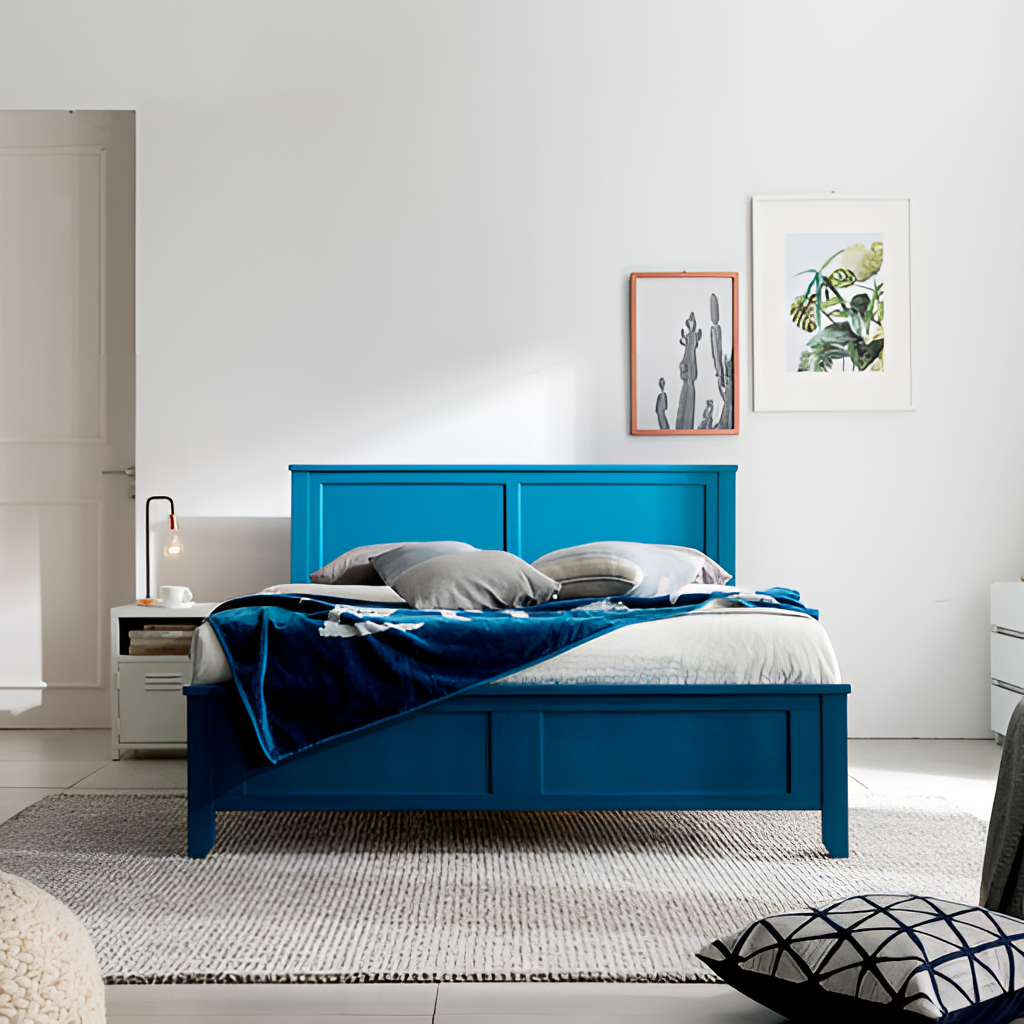
bedroom, wood bed, beige tile flooring, with large square pattern, paint wallpaper, with solid pattern, modern